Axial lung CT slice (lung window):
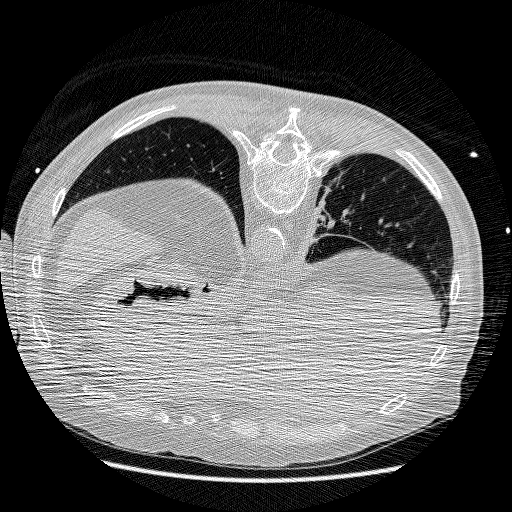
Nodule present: no